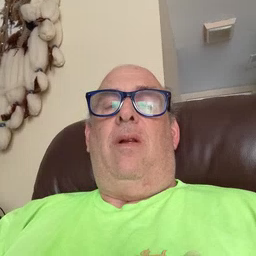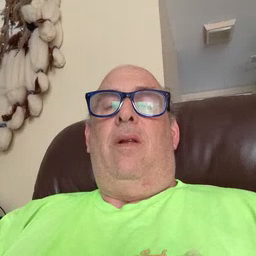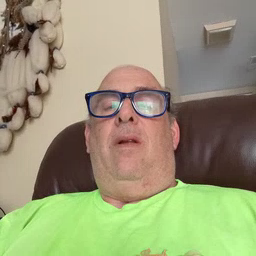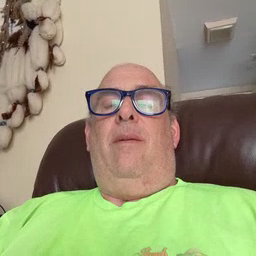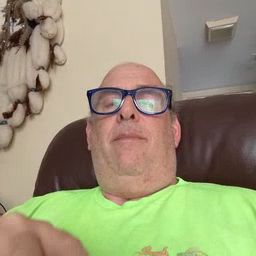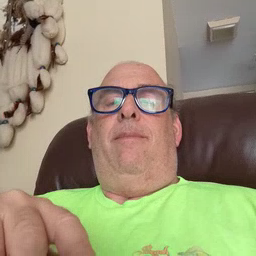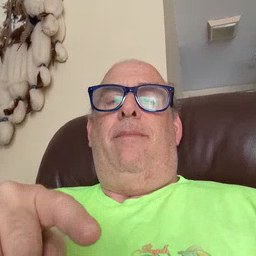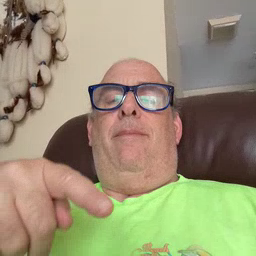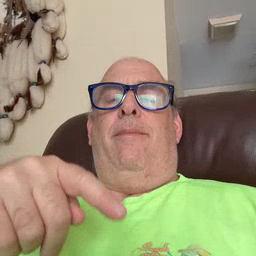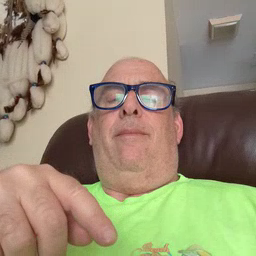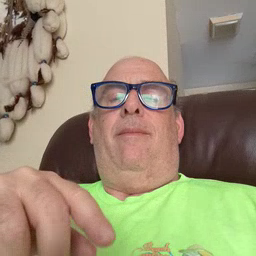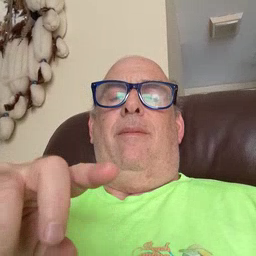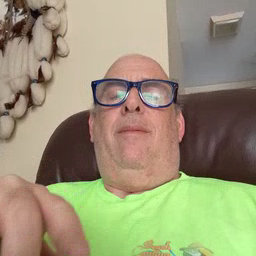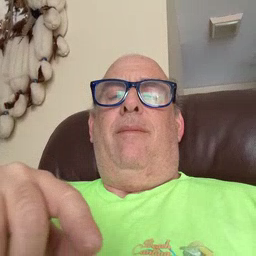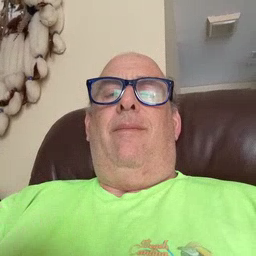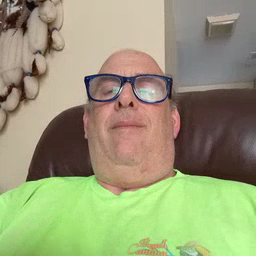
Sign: puppy